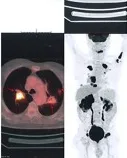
PET/CT scans of the patient. (C) The patient achieved a complete response after four cycles of sitilimab and chidamide. The SUVmax of lesions in the left and right lungs were 2.4 and 2.1, which indicated a Deauville score of 2.
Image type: radiology (pet)